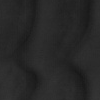
Atmospheric dust classification: not_dusty